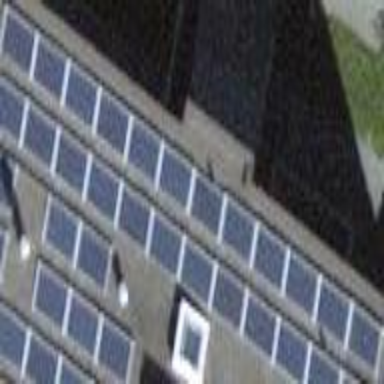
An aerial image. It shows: Solar power generator.